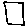
Label: square